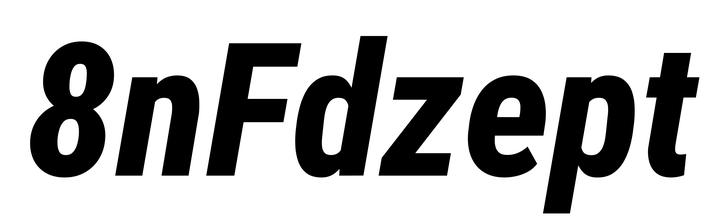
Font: Roboto-Italic_Condensed_ExtraBold_Italic